Question: I have a database filed named Account Type that has carriage return and newline characters in it (CHAR(10) and CHAR(13)).
When I search for this value I need to do a 'REPLACE' as shown below. The following code works fine.
'''
SELECT AccountNumber,AccountType,
REPLACE(REPLACE(AccountType,CHAR(10),'Y'),CHAR(13),'X') FormattedText
FROM Account
WHERE AccountNumber=200
AND REPLACE(REPLACE(AccountType,CHAR(10),' '),CHAR(13),' ') LIKE
'%Daily Tax Updates: ----------------- Transactions%'
'''
My question is - what are the other characters (similar to CHAR(10) amd CHAR(13)) that would need such a replace?
Note: Data type for the column is 'VARCHAR'.
Note: The query is run from SQL Server Management Studio

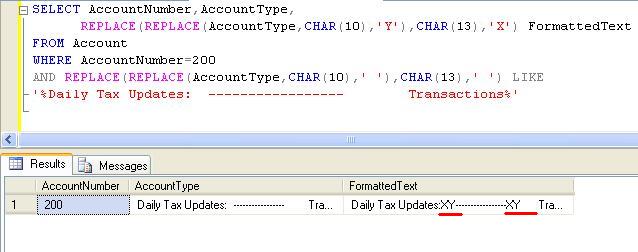
Answer: There are probably embedded tabs ('CHAR(9)') etc. as well. You can find out what other characters you need to replace (we have no idea what your goal is) with something like this:
'''
DECLARE @var NVARCHAR(255), @i INT;
SET @i = 1;
SELECT @var = AccountType FROM dbo.Account
WHERE AccountNumber = 200
AND AccountType LIKE '%Daily%';
CREATE TABLE #x(i INT PRIMARY KEY, c NCHAR(1), a NCHAR(1));
WHILE @i <= LEN(@var)
BEGIN
INSERT #x
SELECT SUBSTRING(@var, @i, 1), ASCII(SUBSTRING(@var, @i, 1));
SET @i = @i + 1;
END
SELECT i,c,a FROM #x ORDER BY i;
'''
You might also consider doing better cleansing of this data it gets into your database. Cleaning it every time you need to search or display is not the best approach.